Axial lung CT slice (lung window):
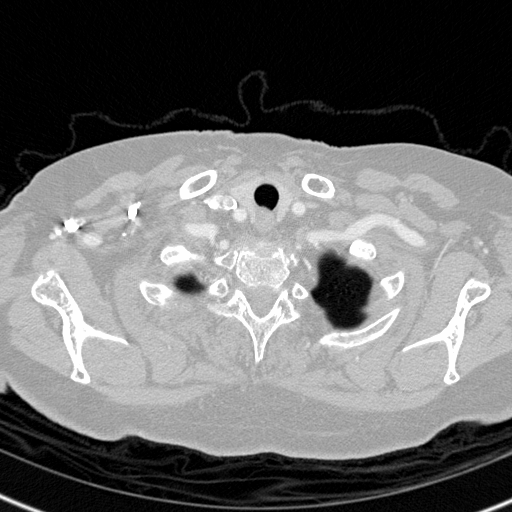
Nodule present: no